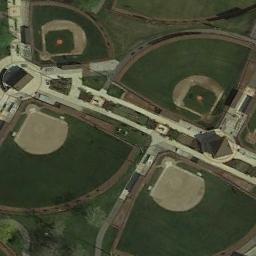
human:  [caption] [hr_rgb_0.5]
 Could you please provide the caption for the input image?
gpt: Four baseball diamonds on the lawn and two pavilions beside .

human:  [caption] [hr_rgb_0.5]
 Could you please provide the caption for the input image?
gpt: Three big baseball diamonds and a small baseball diamond are on both side of a road .

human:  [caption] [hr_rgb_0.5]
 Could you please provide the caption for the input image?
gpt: Two buildings between four baseball diamonds .

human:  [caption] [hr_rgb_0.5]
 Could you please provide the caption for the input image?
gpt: There are four baseball diamonds in the grass along the roads surrounded by the houses .

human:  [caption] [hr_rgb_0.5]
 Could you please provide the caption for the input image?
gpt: The baseball field is surrounded by trees .